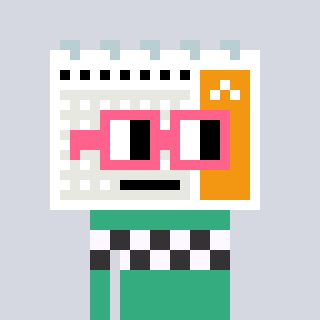
a pixel art character with square pink glasses, a calendar-shaped head and a teal-colored body on a cool background